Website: walmart
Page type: account-selection
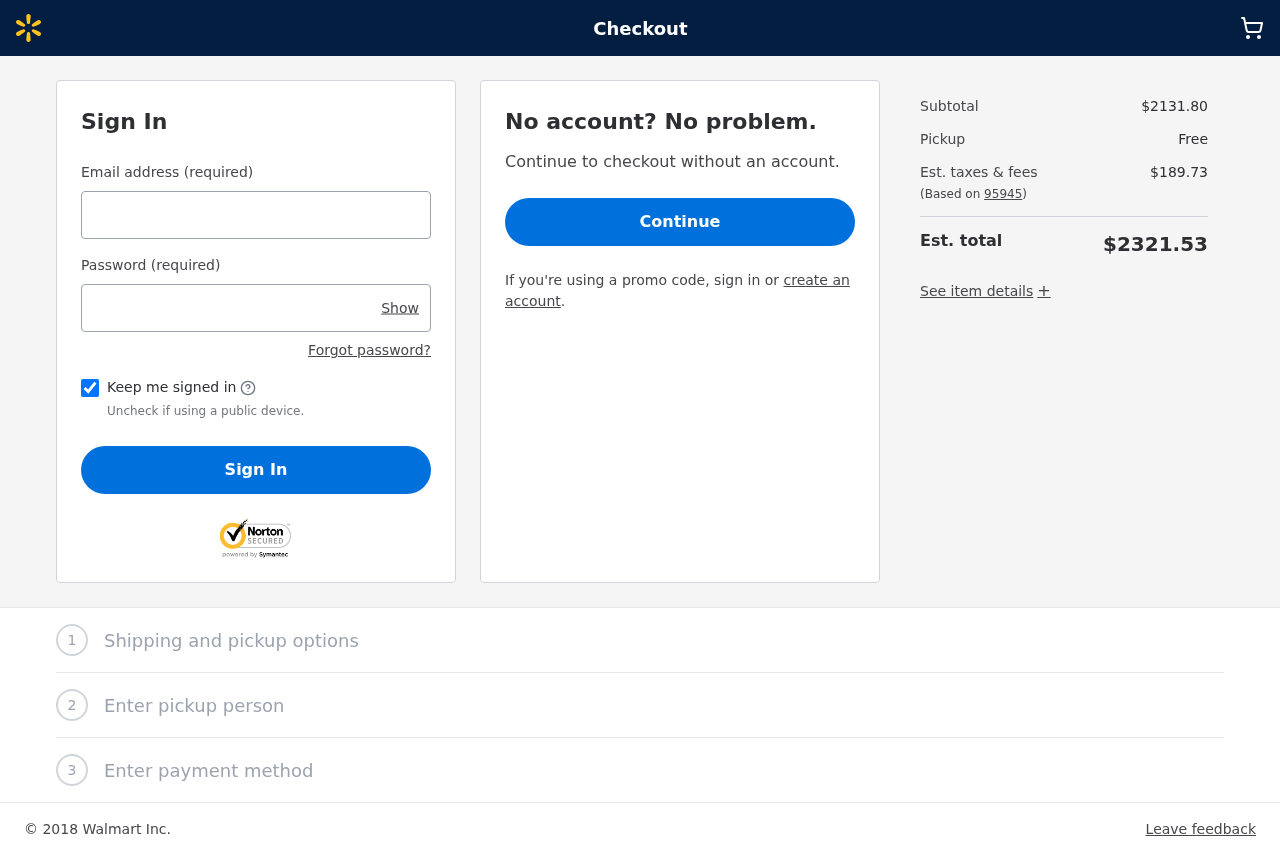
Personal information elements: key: PII_LOGIN_USERNAME
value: michael3672
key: PII_POSTCODE
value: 95945
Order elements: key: ORDER_SUBTOTAL
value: $2131.80
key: ORDER_TAX
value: $189.73
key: ORDER_TOTAL
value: $2321.53